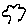
Label: tree